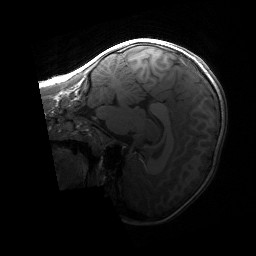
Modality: T1w
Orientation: sagittal
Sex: male
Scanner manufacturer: siemens
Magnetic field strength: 3 T
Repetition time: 1.9 s
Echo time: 0.00243 s